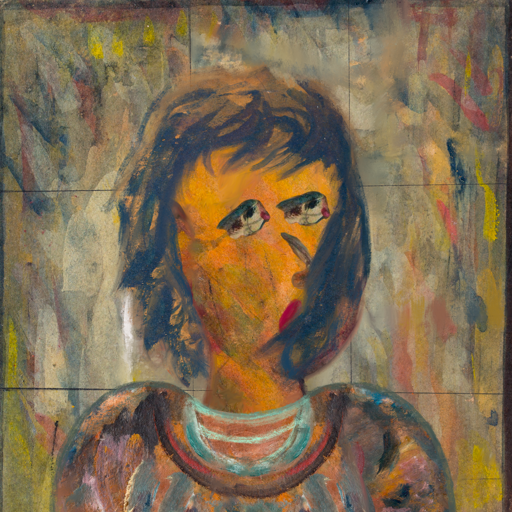
Background: GypsyMother, Head And Neck Side: Gypsy_Mother, Face Side: Pipe, Bust: Boggyland, Hair Side: In_The_Sun, Head Accessory: Blank, Second Necklace: Blank, Necklace: Blank, Baby: Blank